二年级 · 算术
小衣匠买来 24 米的花布, 这些花布能做几条长裙?

一条需要 4 米花布

答: 这些花布能做 ( ) 条长裙。
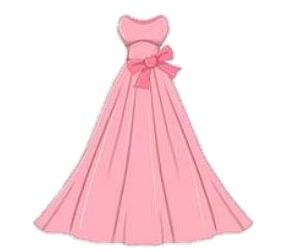
答案: $24 \div 4=6$ (条)

答: 这些花布能做 6 条长裙。